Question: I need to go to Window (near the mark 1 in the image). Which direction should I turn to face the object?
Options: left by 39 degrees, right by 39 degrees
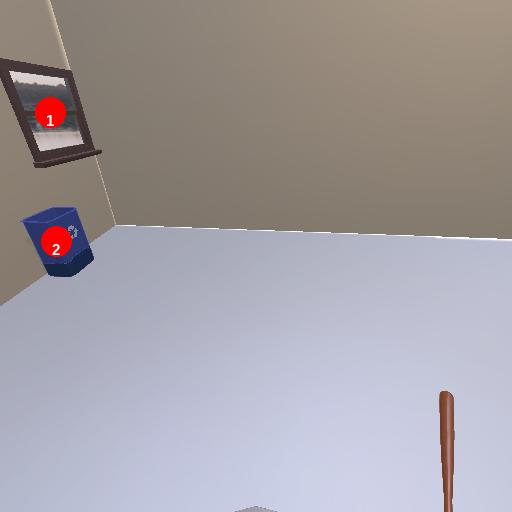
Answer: left by 39 degrees